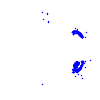
Particle: electron